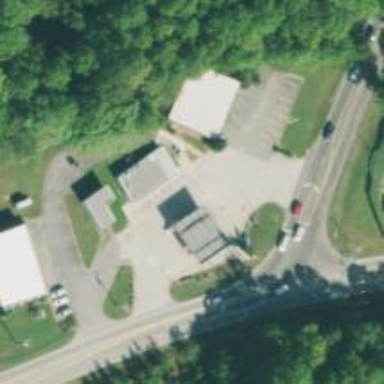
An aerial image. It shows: Convenience shop.